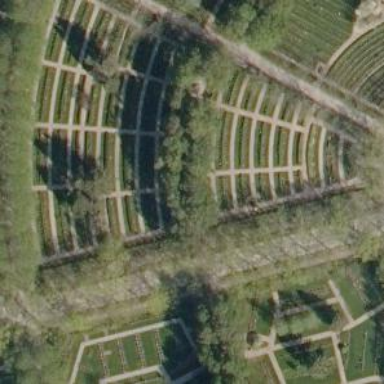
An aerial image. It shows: Sector in the cemetery.